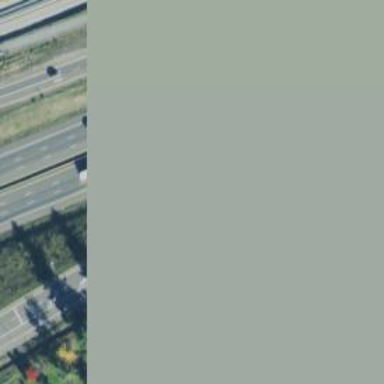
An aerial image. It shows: Motorway.